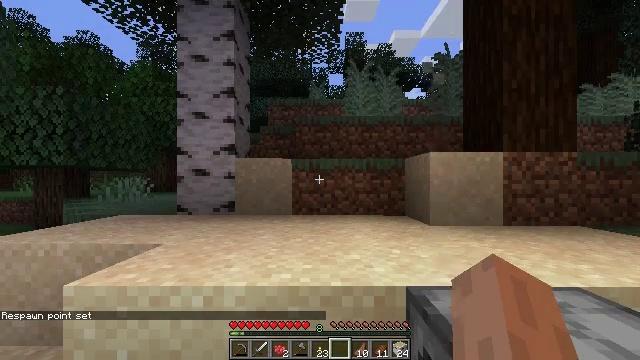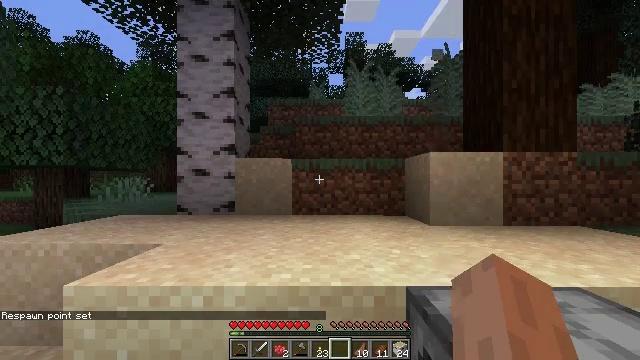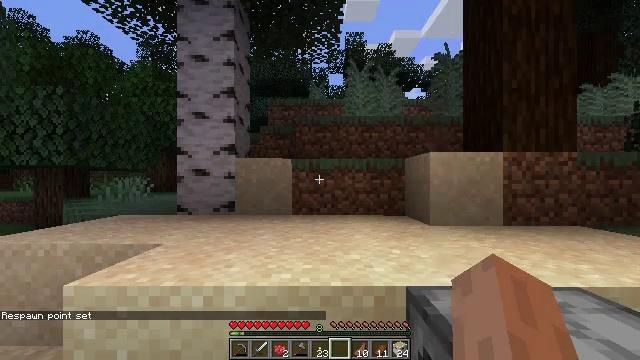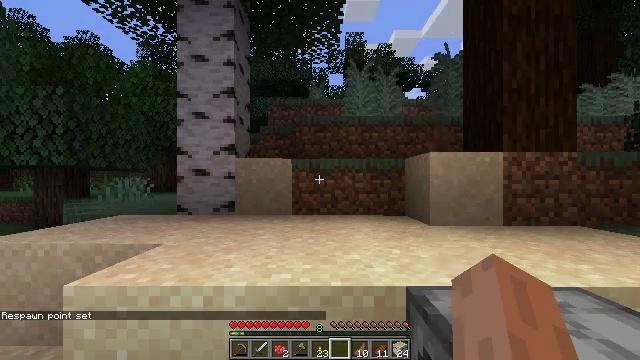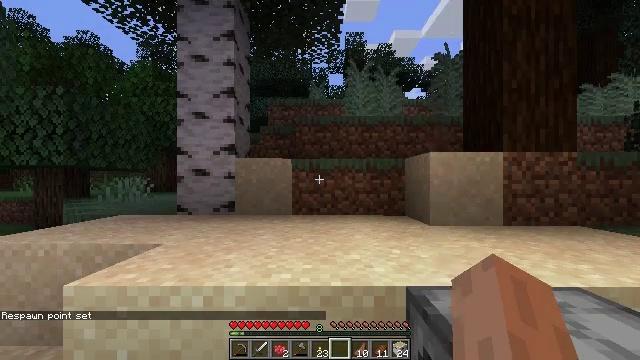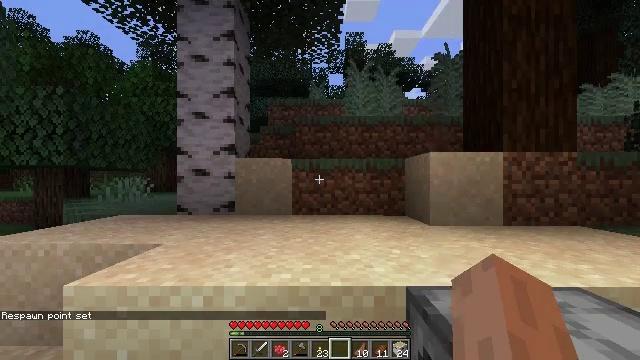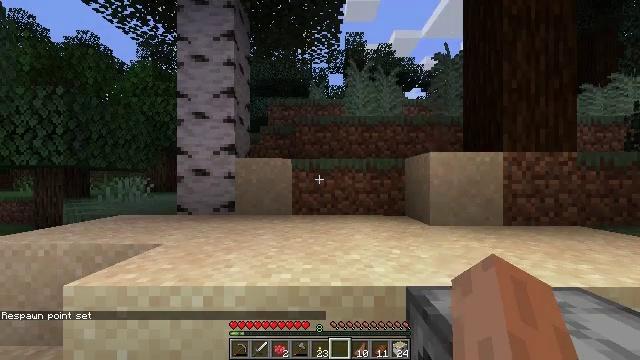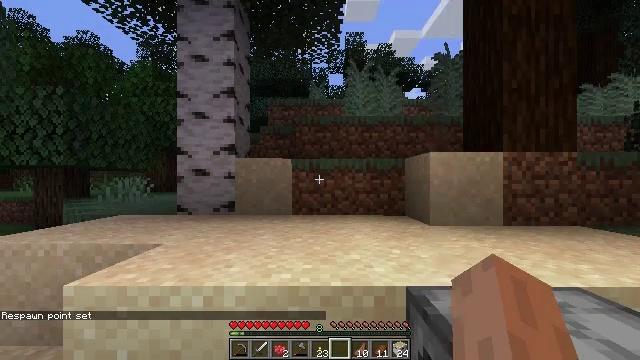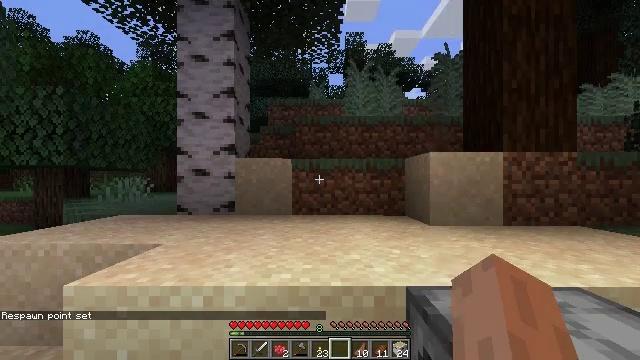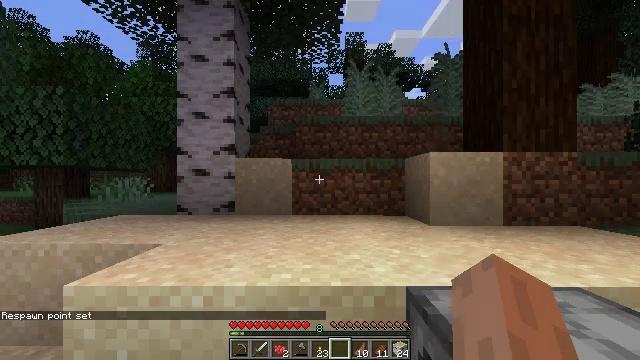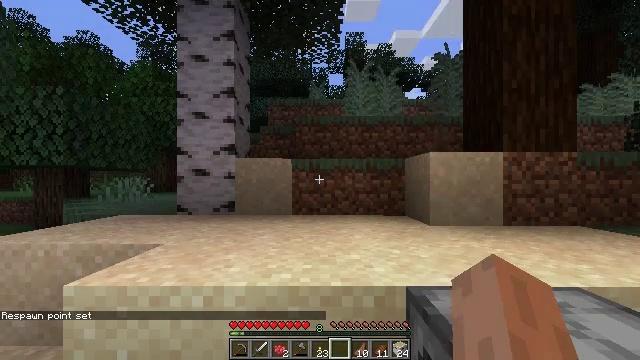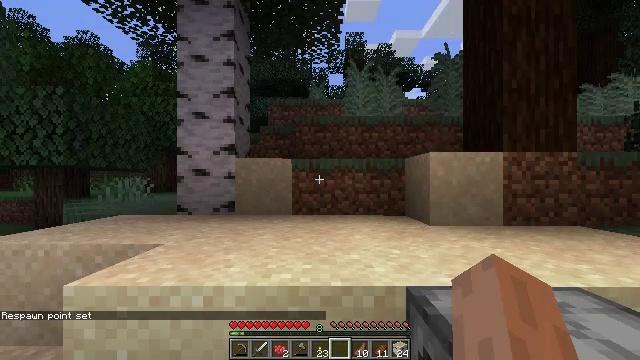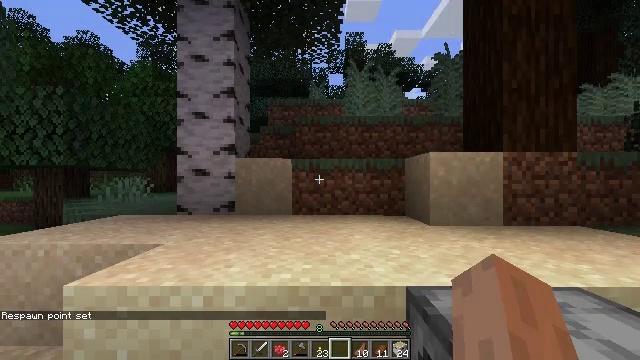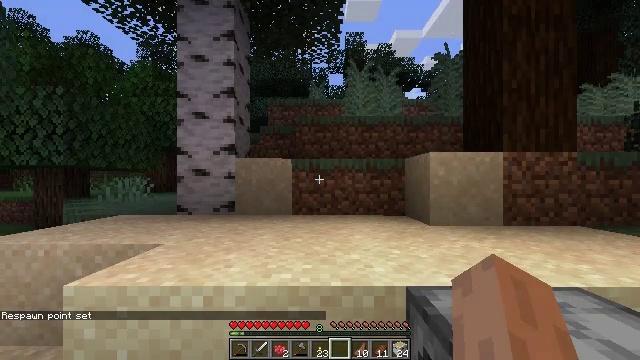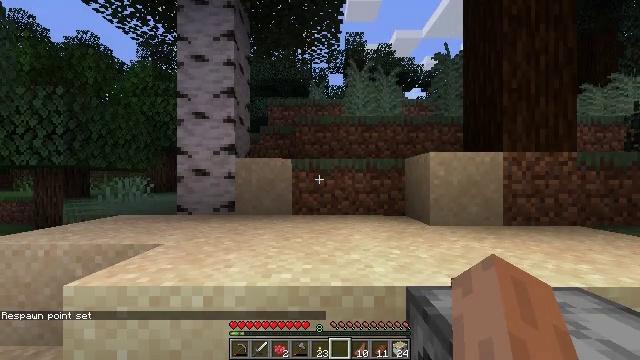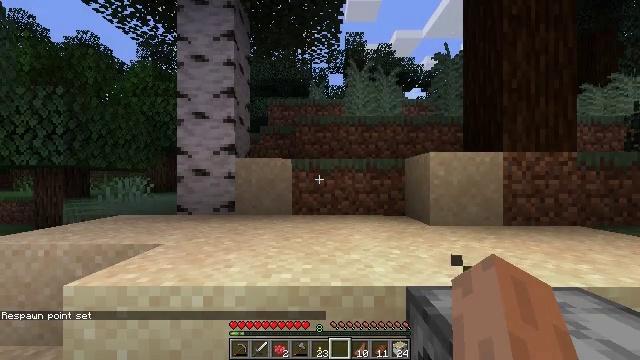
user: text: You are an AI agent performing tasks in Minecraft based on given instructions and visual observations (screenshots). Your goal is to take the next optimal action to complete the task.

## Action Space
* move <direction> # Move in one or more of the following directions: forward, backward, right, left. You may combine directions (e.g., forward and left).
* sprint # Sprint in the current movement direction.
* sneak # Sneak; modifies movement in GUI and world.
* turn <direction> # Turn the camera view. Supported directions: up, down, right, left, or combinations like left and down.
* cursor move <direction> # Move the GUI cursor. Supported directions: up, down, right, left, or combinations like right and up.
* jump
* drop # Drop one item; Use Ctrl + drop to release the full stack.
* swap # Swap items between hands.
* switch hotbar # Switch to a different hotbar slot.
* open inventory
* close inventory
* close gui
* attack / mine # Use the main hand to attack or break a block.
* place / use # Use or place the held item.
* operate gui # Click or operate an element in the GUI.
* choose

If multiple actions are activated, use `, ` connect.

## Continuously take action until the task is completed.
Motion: motion action
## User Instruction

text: Pick up the red bed for relocation.
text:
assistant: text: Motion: no_op
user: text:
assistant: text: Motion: no_op
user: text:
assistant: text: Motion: no_op
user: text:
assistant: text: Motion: no_op
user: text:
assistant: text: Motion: no_op
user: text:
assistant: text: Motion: no_op
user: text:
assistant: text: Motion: no_op
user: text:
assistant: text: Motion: no_op
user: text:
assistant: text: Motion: no_op
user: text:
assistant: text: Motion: no_op
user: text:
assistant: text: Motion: no_op
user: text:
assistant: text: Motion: no_op
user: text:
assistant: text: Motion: no_op
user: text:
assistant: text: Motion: no_op
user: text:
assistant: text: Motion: no_op
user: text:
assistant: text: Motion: no_op
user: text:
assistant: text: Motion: no_op
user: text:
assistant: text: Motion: no_op
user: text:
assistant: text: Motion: no_op
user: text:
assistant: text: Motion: no_op
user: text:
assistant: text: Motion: no_op
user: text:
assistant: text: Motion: no_op
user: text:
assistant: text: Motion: no_op
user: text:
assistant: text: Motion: turn left and up
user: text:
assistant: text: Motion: turn left and up
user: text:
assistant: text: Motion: turn left
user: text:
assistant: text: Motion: turn left
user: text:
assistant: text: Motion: turn left and down
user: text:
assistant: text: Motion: turn left
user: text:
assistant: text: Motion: turn left and up